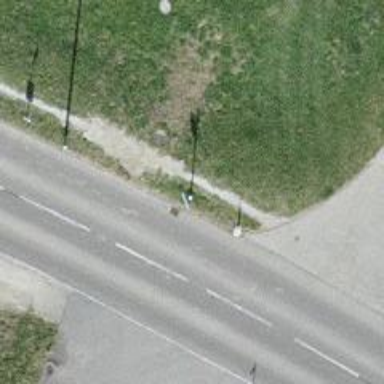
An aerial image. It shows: Bus stop with platform for public transport.